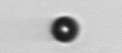
Label: bead